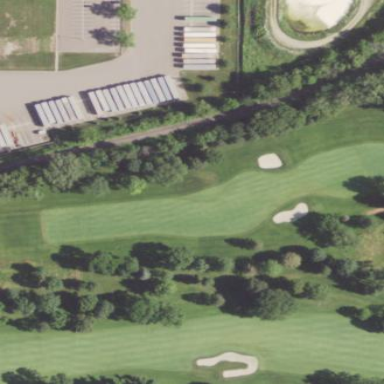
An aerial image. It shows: Grassy area designated as golf fairway.